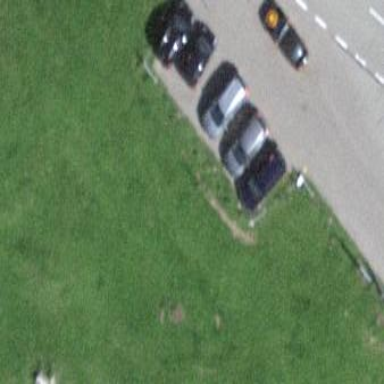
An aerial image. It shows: Parking area with asphalt surface.